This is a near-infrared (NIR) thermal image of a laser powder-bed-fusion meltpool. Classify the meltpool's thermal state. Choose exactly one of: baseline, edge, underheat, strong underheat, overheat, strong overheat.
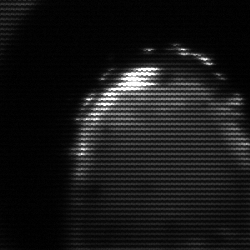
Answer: edge